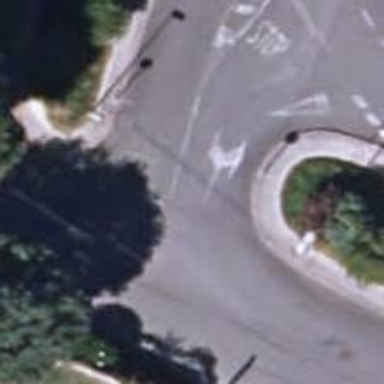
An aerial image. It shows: Road with stop sign.